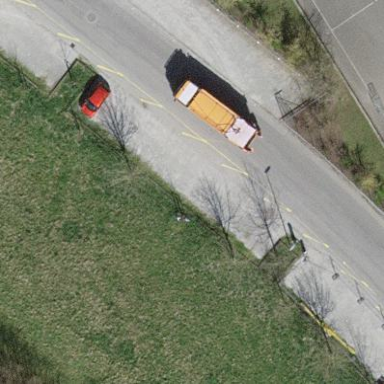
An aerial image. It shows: Street-side parking area.